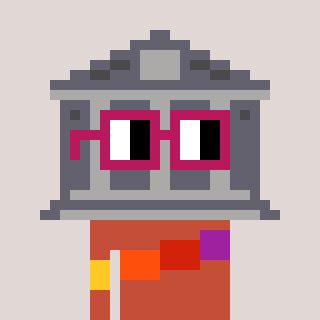
a pixel art character with square dark red glasses, a bank-shaped head and a rust-colored body on a warm background